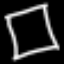
Label: square